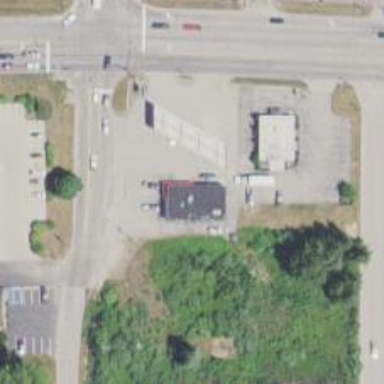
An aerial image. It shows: Convenience shop.